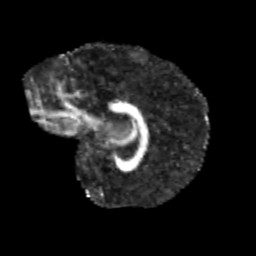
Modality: FA
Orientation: sagittal
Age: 10
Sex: female
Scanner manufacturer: siemens
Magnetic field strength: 3 T
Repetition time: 3.8 s
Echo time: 0.07 s